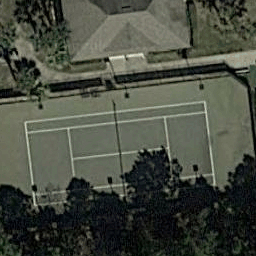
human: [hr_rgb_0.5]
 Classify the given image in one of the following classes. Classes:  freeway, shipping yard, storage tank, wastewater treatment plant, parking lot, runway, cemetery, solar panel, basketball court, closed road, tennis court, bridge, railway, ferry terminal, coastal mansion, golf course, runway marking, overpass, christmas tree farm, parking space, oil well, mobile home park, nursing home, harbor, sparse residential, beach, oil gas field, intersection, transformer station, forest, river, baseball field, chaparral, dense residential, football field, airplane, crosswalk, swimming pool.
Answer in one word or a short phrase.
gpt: tennis court